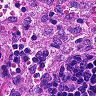
Metastatic tissue present: no